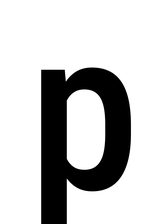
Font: Roboto_Condensed_Medium